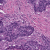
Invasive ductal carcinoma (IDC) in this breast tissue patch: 1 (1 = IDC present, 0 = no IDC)